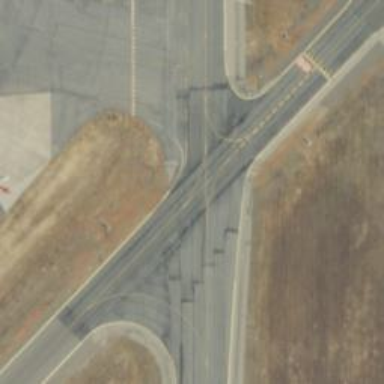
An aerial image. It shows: Image of taxiway at airport.